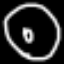
Label: donut